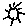
Label: sun